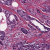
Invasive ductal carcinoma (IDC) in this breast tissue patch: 1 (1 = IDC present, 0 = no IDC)